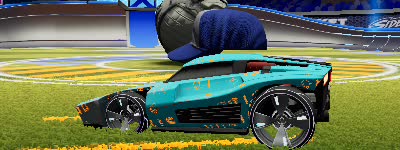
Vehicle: breakout